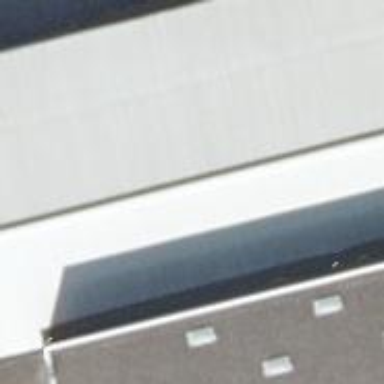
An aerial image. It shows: Industrial building.